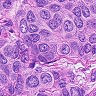
Metastatic tissue present: yes